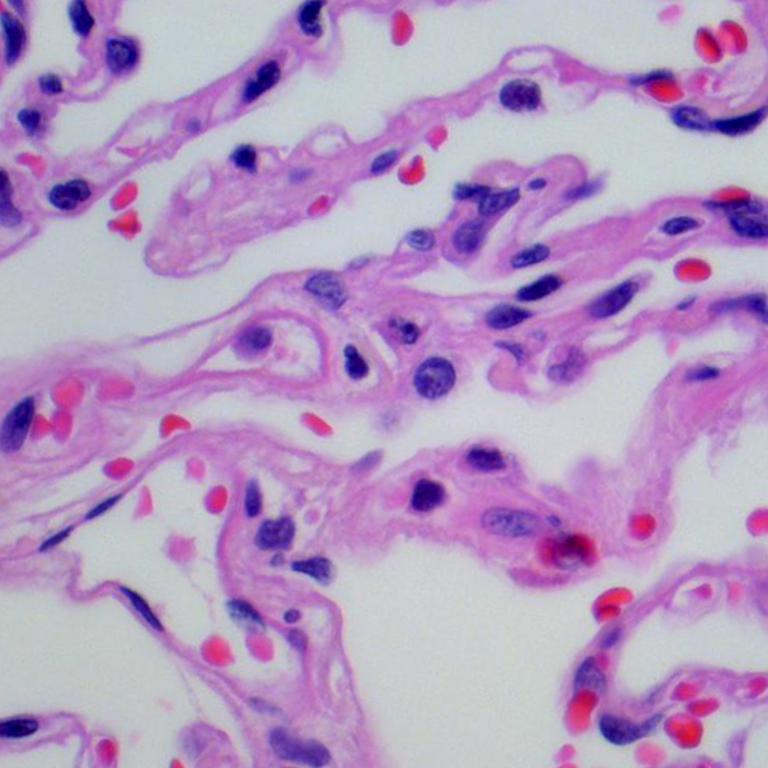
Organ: lung
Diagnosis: benign